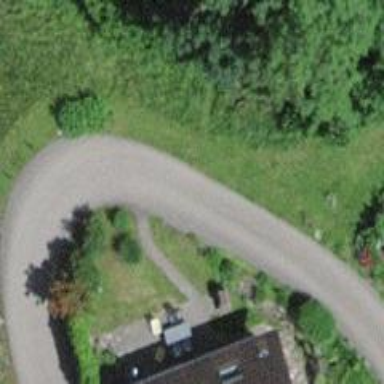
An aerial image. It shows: Smooth asphalt road in residential area.